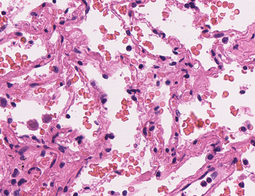
Tumor epithelial tissue: no
Tumor-associated stroma tissue: no
Normal tissue: yes